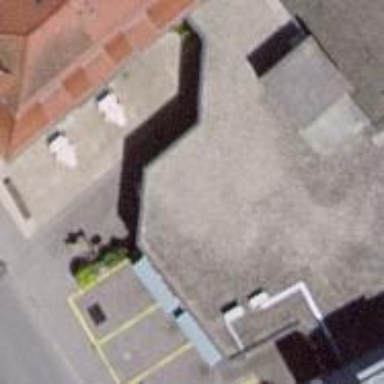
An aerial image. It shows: Pharmacy.